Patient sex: M
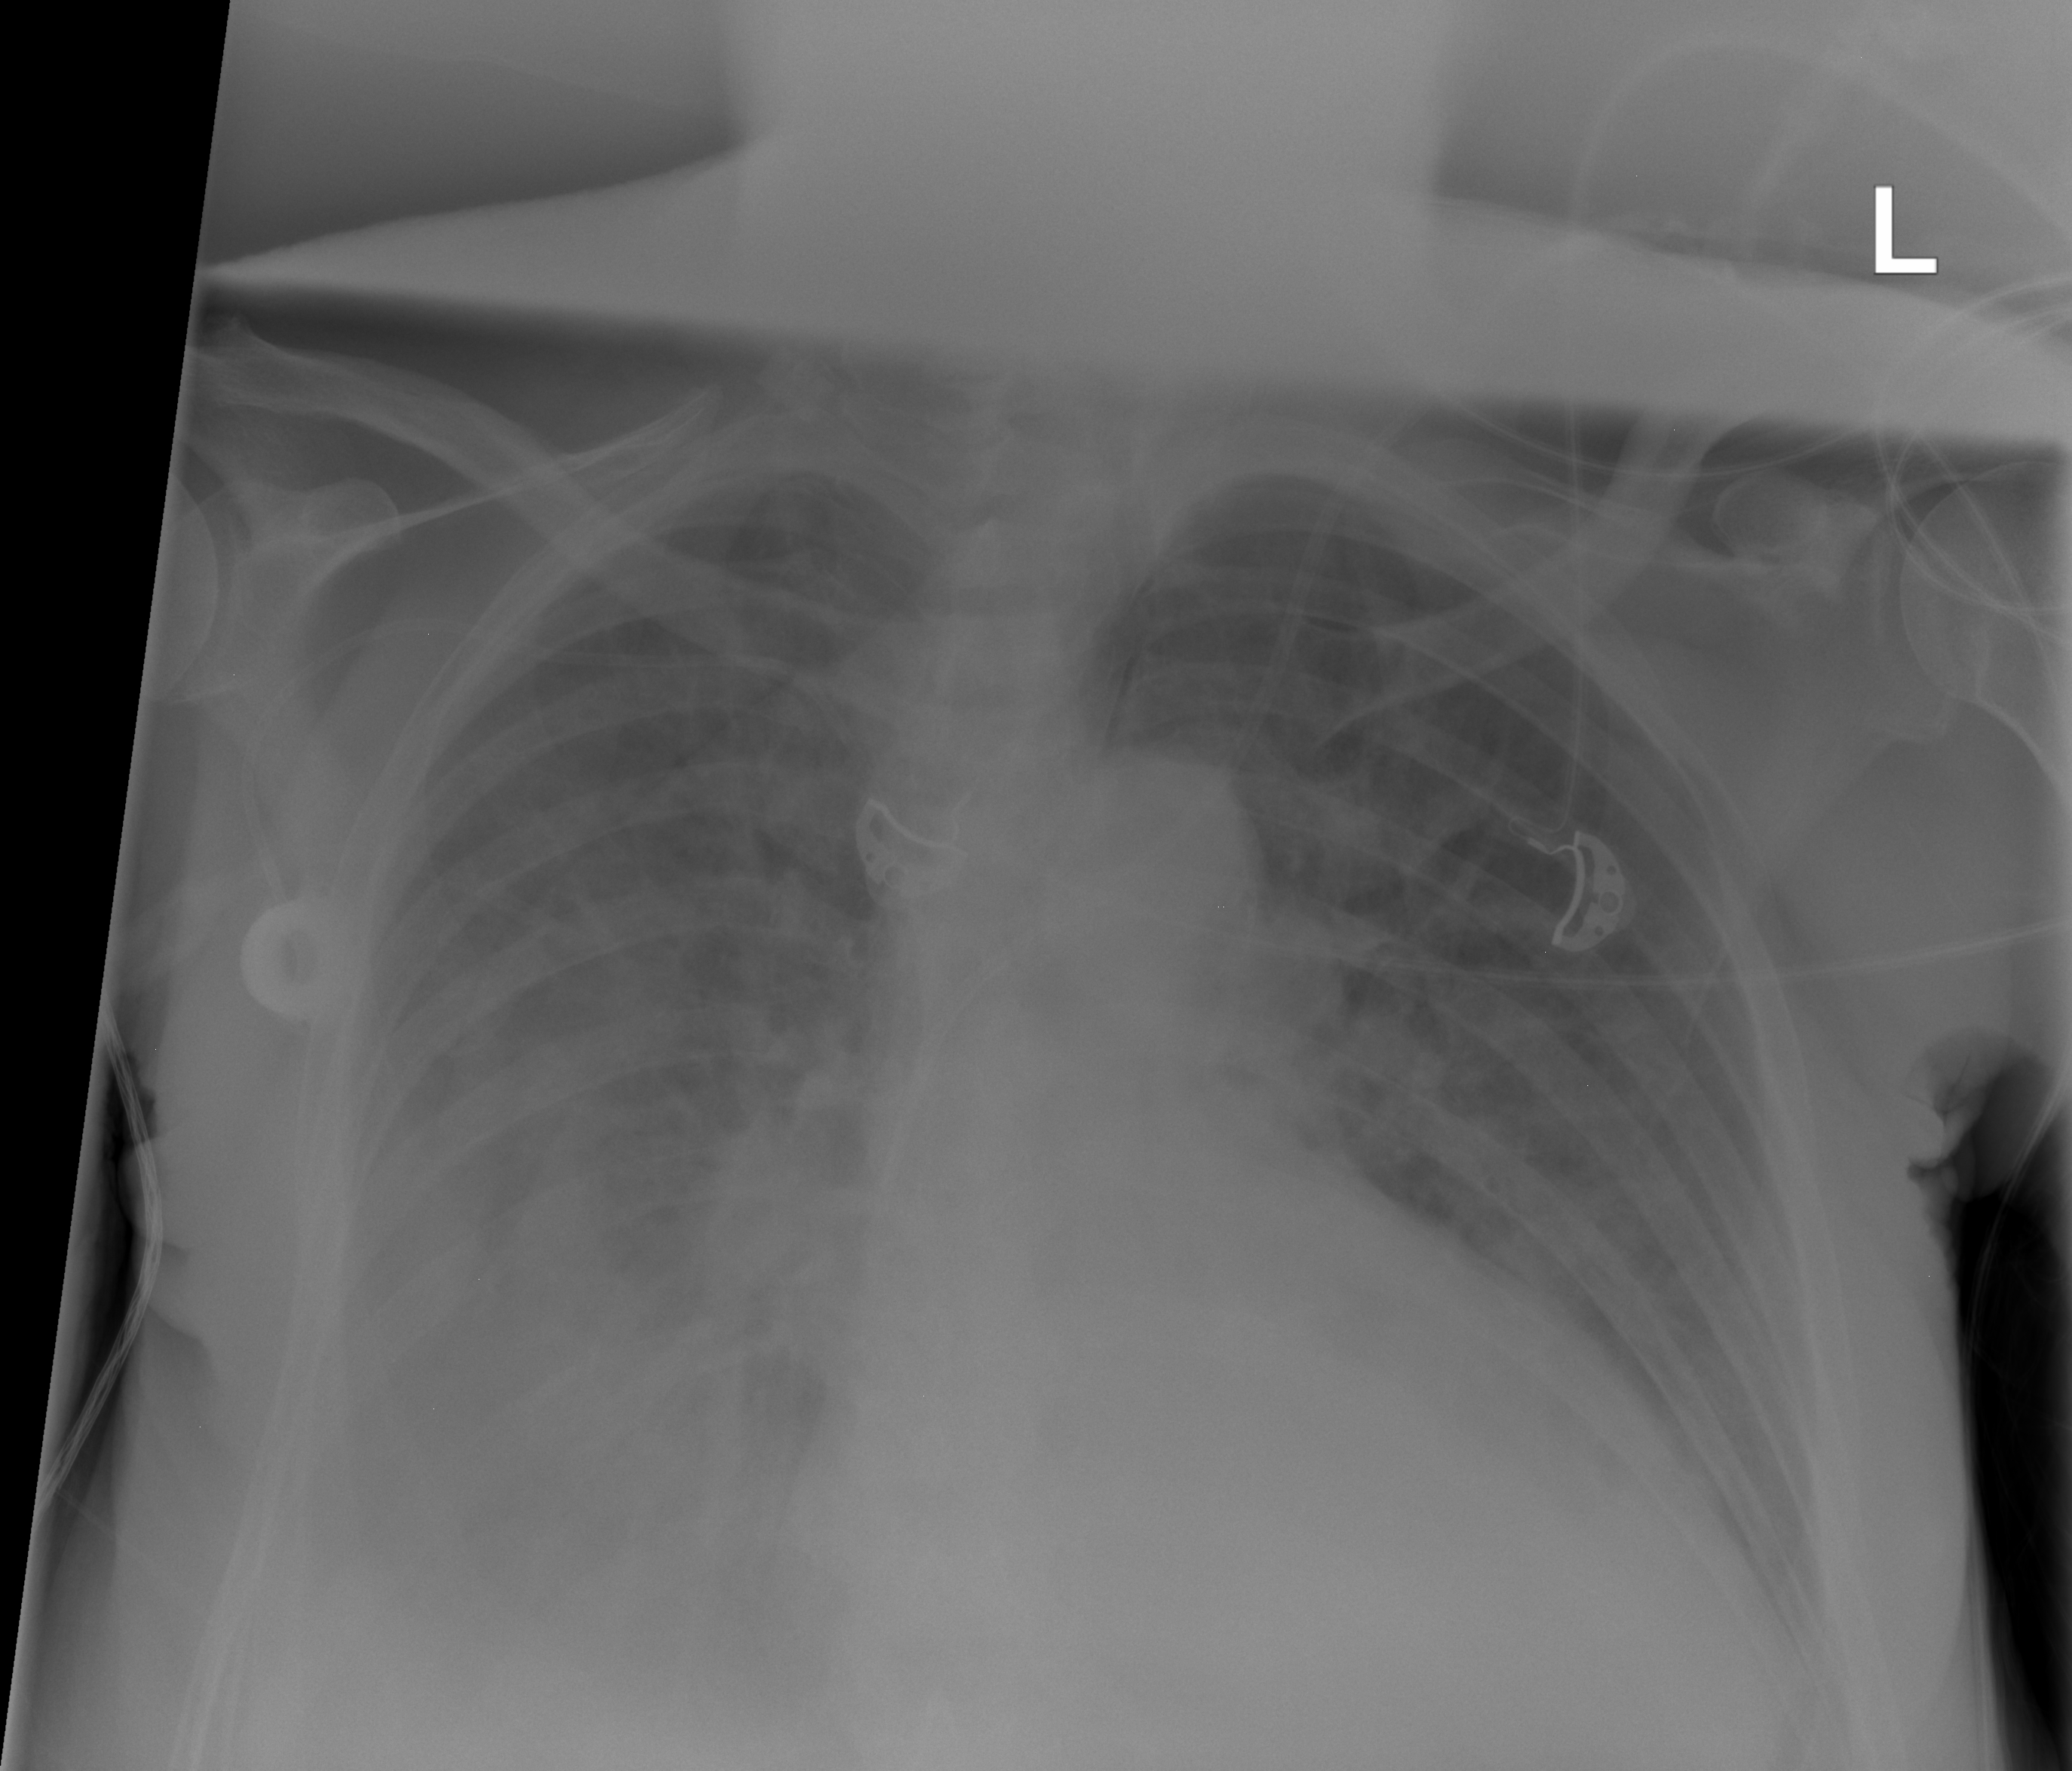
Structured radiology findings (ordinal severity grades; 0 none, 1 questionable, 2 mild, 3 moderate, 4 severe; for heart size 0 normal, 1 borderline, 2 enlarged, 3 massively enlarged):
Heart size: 2
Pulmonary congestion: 2
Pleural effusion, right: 3
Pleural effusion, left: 2
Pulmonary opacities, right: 0
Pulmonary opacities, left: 0
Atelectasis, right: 2
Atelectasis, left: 2